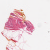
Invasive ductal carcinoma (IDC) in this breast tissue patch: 0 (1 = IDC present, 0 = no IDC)